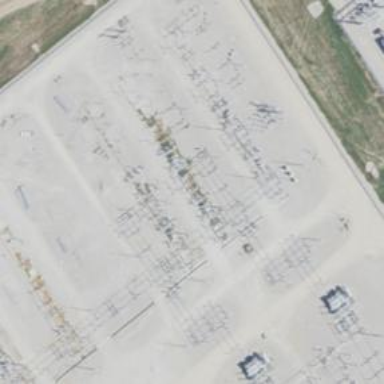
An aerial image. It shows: Switch for power supply.